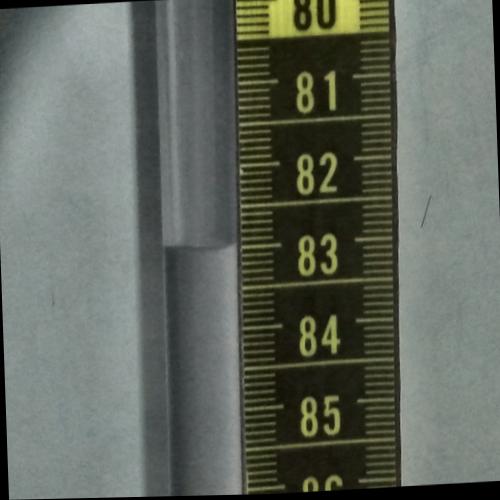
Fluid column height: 83.0 cm